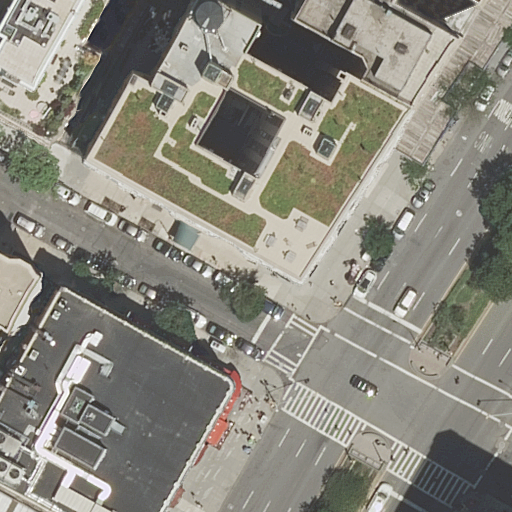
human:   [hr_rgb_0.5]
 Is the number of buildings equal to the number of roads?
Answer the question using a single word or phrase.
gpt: no

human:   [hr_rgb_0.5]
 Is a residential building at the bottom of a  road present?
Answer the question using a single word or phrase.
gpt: yes

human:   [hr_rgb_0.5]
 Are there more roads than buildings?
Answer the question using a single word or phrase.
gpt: no

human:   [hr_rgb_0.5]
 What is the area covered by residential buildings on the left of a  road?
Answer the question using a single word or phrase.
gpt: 2187m2

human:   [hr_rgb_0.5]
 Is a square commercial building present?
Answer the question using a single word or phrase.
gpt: no

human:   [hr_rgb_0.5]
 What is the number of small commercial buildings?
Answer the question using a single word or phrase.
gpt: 0

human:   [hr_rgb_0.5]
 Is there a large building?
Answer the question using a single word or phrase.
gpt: yes

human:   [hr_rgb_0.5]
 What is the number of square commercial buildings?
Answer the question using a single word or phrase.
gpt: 0

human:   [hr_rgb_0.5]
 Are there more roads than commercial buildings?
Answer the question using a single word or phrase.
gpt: yes

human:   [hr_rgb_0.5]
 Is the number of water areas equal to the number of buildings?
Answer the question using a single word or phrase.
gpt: no

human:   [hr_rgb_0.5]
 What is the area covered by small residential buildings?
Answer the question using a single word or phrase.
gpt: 160m2

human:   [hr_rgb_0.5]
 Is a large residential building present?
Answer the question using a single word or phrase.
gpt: yes

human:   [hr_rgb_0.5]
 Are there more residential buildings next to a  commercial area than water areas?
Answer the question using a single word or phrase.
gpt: no

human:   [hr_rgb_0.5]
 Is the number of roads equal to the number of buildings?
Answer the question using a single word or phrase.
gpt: no

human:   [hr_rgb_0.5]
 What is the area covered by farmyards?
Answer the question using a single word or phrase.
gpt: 0m2

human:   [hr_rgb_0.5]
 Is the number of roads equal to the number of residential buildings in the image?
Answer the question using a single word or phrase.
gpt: no

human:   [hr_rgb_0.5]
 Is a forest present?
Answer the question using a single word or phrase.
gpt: no

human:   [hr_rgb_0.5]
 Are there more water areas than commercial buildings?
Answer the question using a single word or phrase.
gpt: no

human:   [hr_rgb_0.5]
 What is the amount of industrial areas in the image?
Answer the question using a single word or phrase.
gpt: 0

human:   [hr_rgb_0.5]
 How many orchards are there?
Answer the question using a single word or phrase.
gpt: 0

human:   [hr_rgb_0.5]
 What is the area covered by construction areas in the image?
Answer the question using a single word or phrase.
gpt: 0m2

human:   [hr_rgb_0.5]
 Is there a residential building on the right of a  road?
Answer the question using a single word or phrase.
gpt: yes

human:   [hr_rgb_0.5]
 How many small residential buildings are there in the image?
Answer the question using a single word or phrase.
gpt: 4

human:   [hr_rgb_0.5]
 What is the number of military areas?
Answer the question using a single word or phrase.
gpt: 0

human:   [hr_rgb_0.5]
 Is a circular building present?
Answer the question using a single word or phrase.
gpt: no

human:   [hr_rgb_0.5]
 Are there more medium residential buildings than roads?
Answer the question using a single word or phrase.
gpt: no

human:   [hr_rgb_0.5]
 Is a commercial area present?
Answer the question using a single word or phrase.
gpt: no

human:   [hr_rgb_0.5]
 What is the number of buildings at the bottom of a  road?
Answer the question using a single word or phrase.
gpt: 1

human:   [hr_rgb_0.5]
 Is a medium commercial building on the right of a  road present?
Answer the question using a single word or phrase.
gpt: no

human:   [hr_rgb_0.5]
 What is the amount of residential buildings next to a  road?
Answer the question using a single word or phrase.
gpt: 6

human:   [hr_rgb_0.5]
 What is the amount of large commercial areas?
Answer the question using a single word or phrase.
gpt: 0

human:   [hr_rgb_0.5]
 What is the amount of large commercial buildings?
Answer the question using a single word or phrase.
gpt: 0

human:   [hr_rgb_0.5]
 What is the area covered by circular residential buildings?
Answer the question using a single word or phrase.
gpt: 0m2

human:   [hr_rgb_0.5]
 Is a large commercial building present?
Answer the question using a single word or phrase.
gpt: no

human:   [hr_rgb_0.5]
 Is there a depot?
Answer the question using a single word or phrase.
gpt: no

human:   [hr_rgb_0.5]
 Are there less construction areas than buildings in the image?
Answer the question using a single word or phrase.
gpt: yes